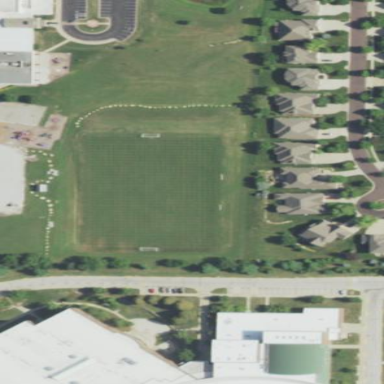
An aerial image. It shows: Soccer pitch for leisure land activities.